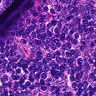
Metastatic tissue present: no